Question: We are trying to use the AdWords conversion tracking through Google Tag Manager, but we can't get the tracking status to change to verified. Probably the events aren't firing properly..
Has anyone got it to work?
Here is our process:
1. Create the Adwords campaign.
2. Create a iOS conversion tag in tag manager.
3. Integrate the Tag Manager.
This is the integration code:
'''
// used for the container preview
NSURL *launchURL = launchOptions[UIApplicationLaunchOptionsURLKey];
[TAGManager.instance previewWithUrl:launchURL];
#if DEBUG
[[TAGManager instance].logger setLogLevel:kTAGLoggerLogLevelVerbose];
#endif
// https://developers.google.com/tag-manager/ios/v3/
[TAGContainerOpener openContainerWithId:@"GTM-TAAAAG"
tagManager:[TAGManager instance]
openType:kTAGOpenTypePreferNonDefault
timeout:nil
notifier:self];
'''
---
'''
#pragma mark - TAGContainerOpenerNotifier
- (void)containerAvailable:(TAGContainer *)container
{
TAGDataLayer *dataLayer = [TAGManager instance].dataLayer;
[dataLayer pushValue:@"appLaunch" forKey:@"event"];
}
'''
Additional info:

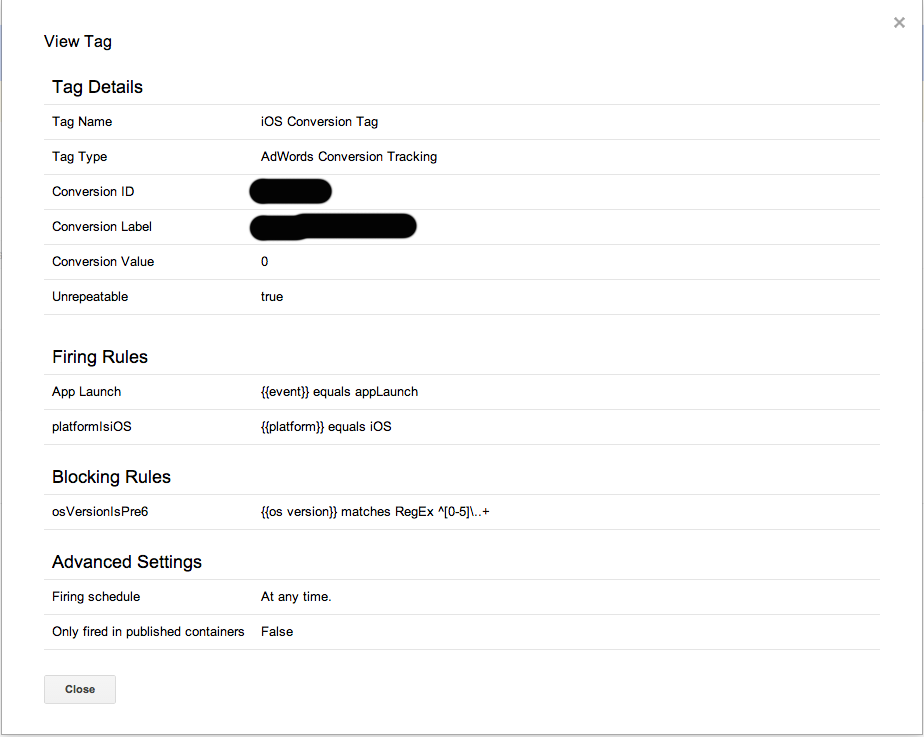
Answer: Freaking Google...
The SDK was implemented by another developer, so I deleted and downloaded it again. After downloading the SDK, I RTFM that comes with it, as should any developer, and found this:
> In order to ensure that the libAdIdAccess.a code doesn't get dead-stripped
from your executable during linking, you'll need to either add the -all_load
or -ObjC flag to the "Other Linker Flags", or, for finer-grained control, add the
-force_load flag (followed by a full pathname to libAdIdAccess.a).
I mean.. C'mon. Can't there be a useful error message that points out I was missing this? We can't use the '-ObjC' in our app due to a rogue library, so it was causing GTM to not work, and using the '-force_load' did the trick.
Now, I see the following log, which I didn't see before:
'''
GoogleTagManager verbose: Successfully sent hit: http://www.googleadservices.com/pagead/conversion/...
'''
And now, I am a happy panda.